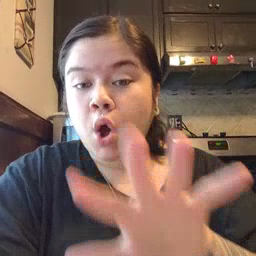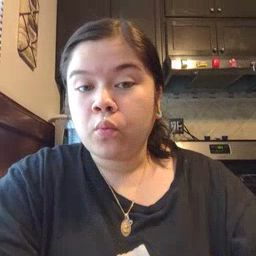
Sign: blow